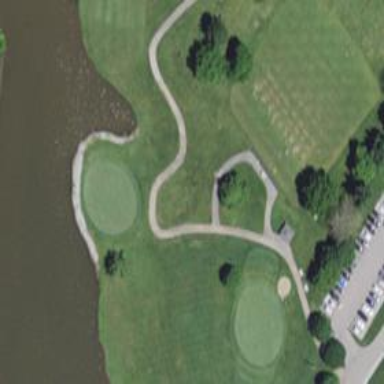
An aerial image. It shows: Golf cartpath that is also road path.